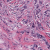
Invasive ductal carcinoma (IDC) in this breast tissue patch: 1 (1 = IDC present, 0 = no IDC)